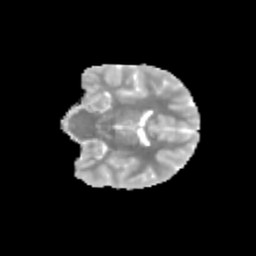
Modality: MD
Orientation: coronal
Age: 10
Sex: female
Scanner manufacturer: siemens
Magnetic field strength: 3 T
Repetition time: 3.8 s
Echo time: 0.07 s